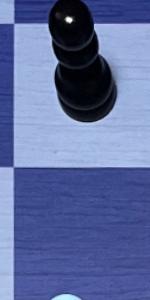
Label: Empty